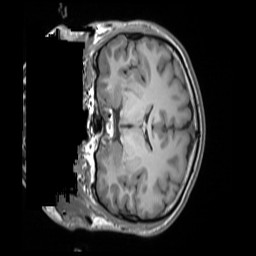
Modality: T1w
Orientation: coronal
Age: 29
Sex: male
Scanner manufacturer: siemens
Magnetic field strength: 3 T
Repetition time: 1.55 s
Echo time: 0.00234 s